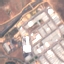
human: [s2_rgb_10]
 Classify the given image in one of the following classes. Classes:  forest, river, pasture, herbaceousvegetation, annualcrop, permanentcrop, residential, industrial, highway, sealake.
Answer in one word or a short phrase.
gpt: Industrial